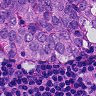
Metastatic tissue present: yes